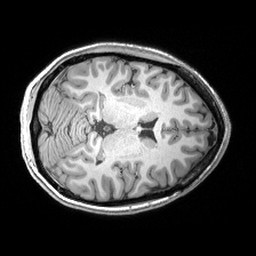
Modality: T1w
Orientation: axial
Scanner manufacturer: siemens
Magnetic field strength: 3 T
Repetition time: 2.53 s
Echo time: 0.00299 s